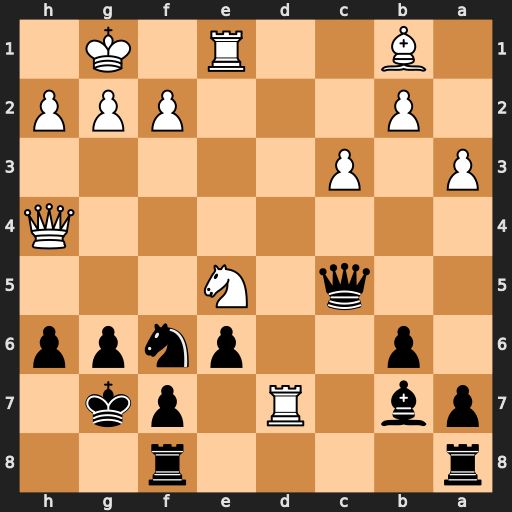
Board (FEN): r4r2/pb1R1pk1/1p2pnpp/2q1N3/7Q/P1P5/1P3PPP/1B2R1K1
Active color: b
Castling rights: -
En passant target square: -
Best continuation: Nxd7 Nxd7 Qd5 Qd4+ Qxd4